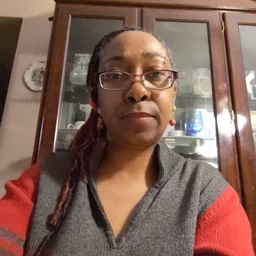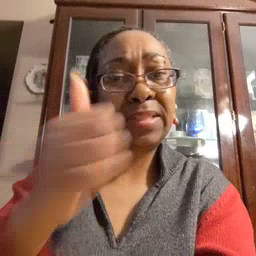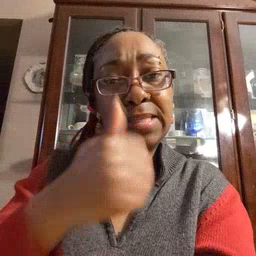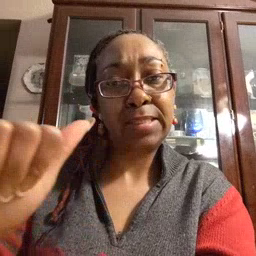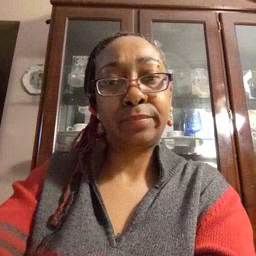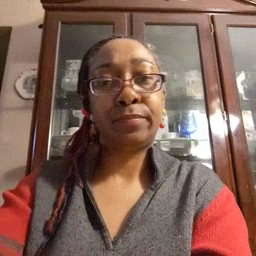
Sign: any